Question: From this Matlab code :
'''
a=[1:.001:5] ;
f=(1./a)-(a-1) ;
plot(a,f)
'''
I want to mark the point when '(f==0)' on the figure, assuming the value of 'a' is unknown and I should take it from the figure.
I want it to look like this:

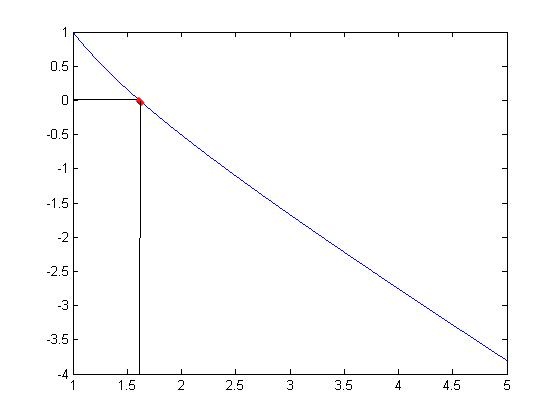
Answer: Use the command '' <URL> as follows,
'''
[~,idx] = find(abs(f)<1e-3);
text( a(idx(1)), f(idx(1)), 'here we touch/cut/cross x-axis')
'''